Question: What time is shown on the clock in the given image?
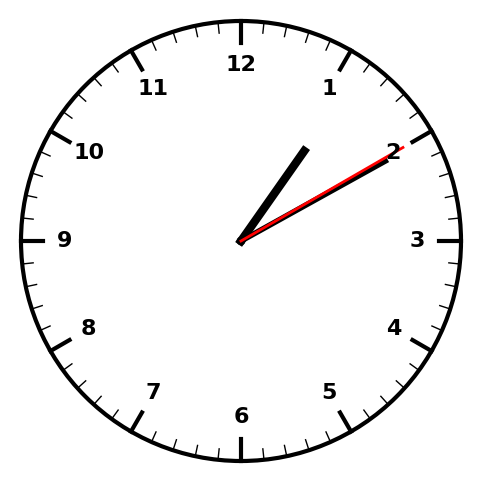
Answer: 01:10:10